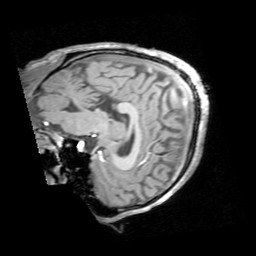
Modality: T1w
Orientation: sagittal
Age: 26
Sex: male